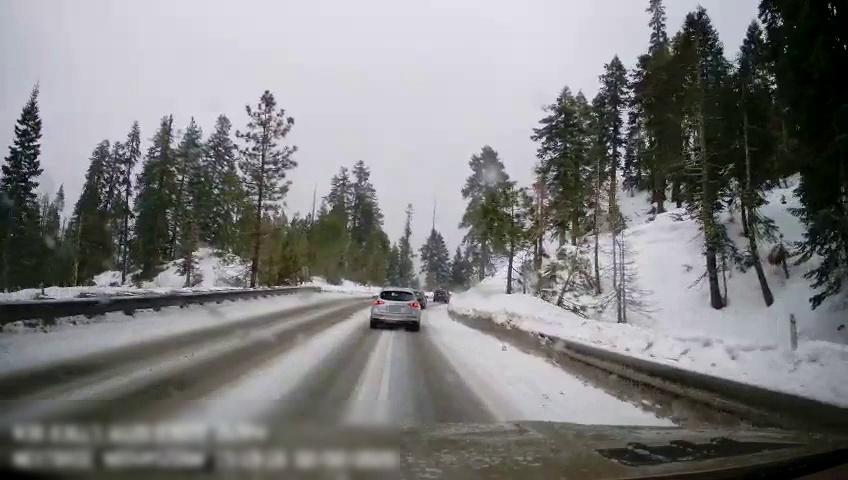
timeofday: Day
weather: Snowy
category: Drivable Space
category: Vehicles | Car
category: Vehicles | Car
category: Vehicles | Car